Question: I am trying to implement a PreferenceFragment to be loaded from an AppCompatActivity (Or a regular Activity) and I seem to have made it get into the preference fragment's onCreate method, but the screen shows up blank. Below is an image:

I have a feeling that the fragment is loading behind the layout, but I have no idea how to check this, since I get similar behaviour even if I run it on an empty Activity layout with a single FrameLayout. I'm trying to display a settings page from within my Main using onOptionSelected().
I've been stuck on this for like a week and none of the answers I find are helping, any help would be much much appreciated!
Here is my code for the Activity:
'''
public class genericActivity extends AppCompatActivity {
@Override
protected void onCreate(Bundle savedInstanceState) {
super.onCreate(savedInstanceState);
Log.d(Main.appTAG, "onCreate: settings activity");
setContentView(R.layout.activity_generic);
// IF intent message == settings
final Fragment settingsFragment = new SettingsFragment();
getFragmentManager()
.beginTransaction()
.replace(R.id.fragmentParent, settingsFragment)
.addToBackStack(null)
.commit();
getFragmentManager().addOnBackStackChangedListener(
new FragmentManager.OnBackStackChangedListener() {
@Override
public void onBackStackChanged() {
getFragmentManager()
.beginTransaction()
.remove(settingsFragment)
.commit();
}
});
}
}
'''
The Layout for the Activity, ie activity_generic.xml is as follows
'''
<?xml version="1.0" encoding="utf-8"?>
<android.support.design.widget.CoordinatorLayout
xmlns:android="http://schemas.android.com/apk/res/android"
xmlns:app="http://schemas.android.com/apk/res-auto"
xmlns:tools="http://schemas.android.com/tools"
android:layout_width="match_parent"
android:layout_height="match_parent"
android:fitsSystemWindows="true"
tools:context="com.thesis.deefunkt.thesispractise.genericActivity">
<android.support.design.widget.AppBarLayout
android:layout_width="match_parent"
android:layout_height="wrap_content"
android:theme="@style/AppTheme.AppBarOverlay">
<android.support.v7.widget.Toolbar
android:id="@+id/toolbar"
android:layout_width="match_parent"
android:layout_height="?attr/actionBarSize"
android:background="?attr/colorPrimary"
app:popupTheme="@style/AppTheme.PopupOverlay" />
</android.support.design.widget.AppBarLayout>
<LinearLayout
android:layout_width="match_parent"
android:layout_height="wrap_content"
android:orientation="vertical"
android:id="@+id/fragmentParent"
android:fitsSystemWindows="true">
<ListView
android:layout_width="match_parent"
android:layout_height="match_parent"
android:id="@android:id/list">
</ListView>
</LinearLayout>
</android.support.design.widget.CoordinatorLayout>
'''
I do not need the compatibility features really, since all this screen does is settings, but kept it for the consistent look.
My code for SettingsFragment is as follows:
'''
public class SettingsFragment extends PreferenceFragment {
@Override
public void onCreate(Bundle savedInstanceState) {
super.onCreate(savedInstanceState);
addPreferencesFromResource(R.xml.pref_general);
Log.d(Main.appTAG, "onCreate: SettingsFragment ");
}
}
'''
While this is running, I have a bunch of log entries which I dont know how to interpret:
'''
D/com.deefunkt.UsbComms: onCreate: settings activity
D/PhoneWindow: *FMB* installDecor mIsFloating : false
D/PhoneWindow: *FMB* installDecor flags : -<PHONE>
D/AbsListView: Get MotionRecognitionManager
D/Activity: performCreate Call Injection manager
W/Resources: Converting to string: TypedValue{t=0x10/d=0x2580 a=-1}
W/Resources: Converting to string: TypedValue{t=0x10/d=0x8 a=-1}
W/Resources: Converting to string: TypedValue{t=0x10/d=0x1 a=-1}
W/Resources: Converting to string: TypedValue{t=0x10/d=0x0 a=-1}
D/com.deefunkt.UsbComms: onCreate: SettingsFragment
I/InjectionManager: dispatchPreferences > Target : com.thesis.deefunkt.thesispractise.SettingsFragment
D/AbsListView: Get MotionRecognitionManager
I/InjectionManager: dispatchOnViewCreated > Target : com.thesis.deefunkt.thesispractise.SettingsFragment isFragment :true
I/InjectionManager: dispatchOnViewCreated > Target : com.thesis.deefunkt.thesispractise.genericActivity isFragment :false
D/SecWifiDisplayUtil: Metadata value : SecSettings2
D/PhoneWindow: *FMB* isFloatingMenuEnabled mFloatingMenuBtn : null
D/PhoneWindow: *FMB* isFloatingMenuEnabled return false
D/SRIB_DCS: log_dcs ThreadedRenderer::initialize entered!
D/mali_winsys: new_window_surface returns 0x3000, [1440x2560]-format:1
D/OpenGLRenderer: endAllStagingAnimators on 0x7f65c06600 (RippleDrawable) with handle 0x7f74cff540
'''
As you can see, the onCreate method inside the fragment gets called, but I dont know what to do with this log data.
Thanks in advance!
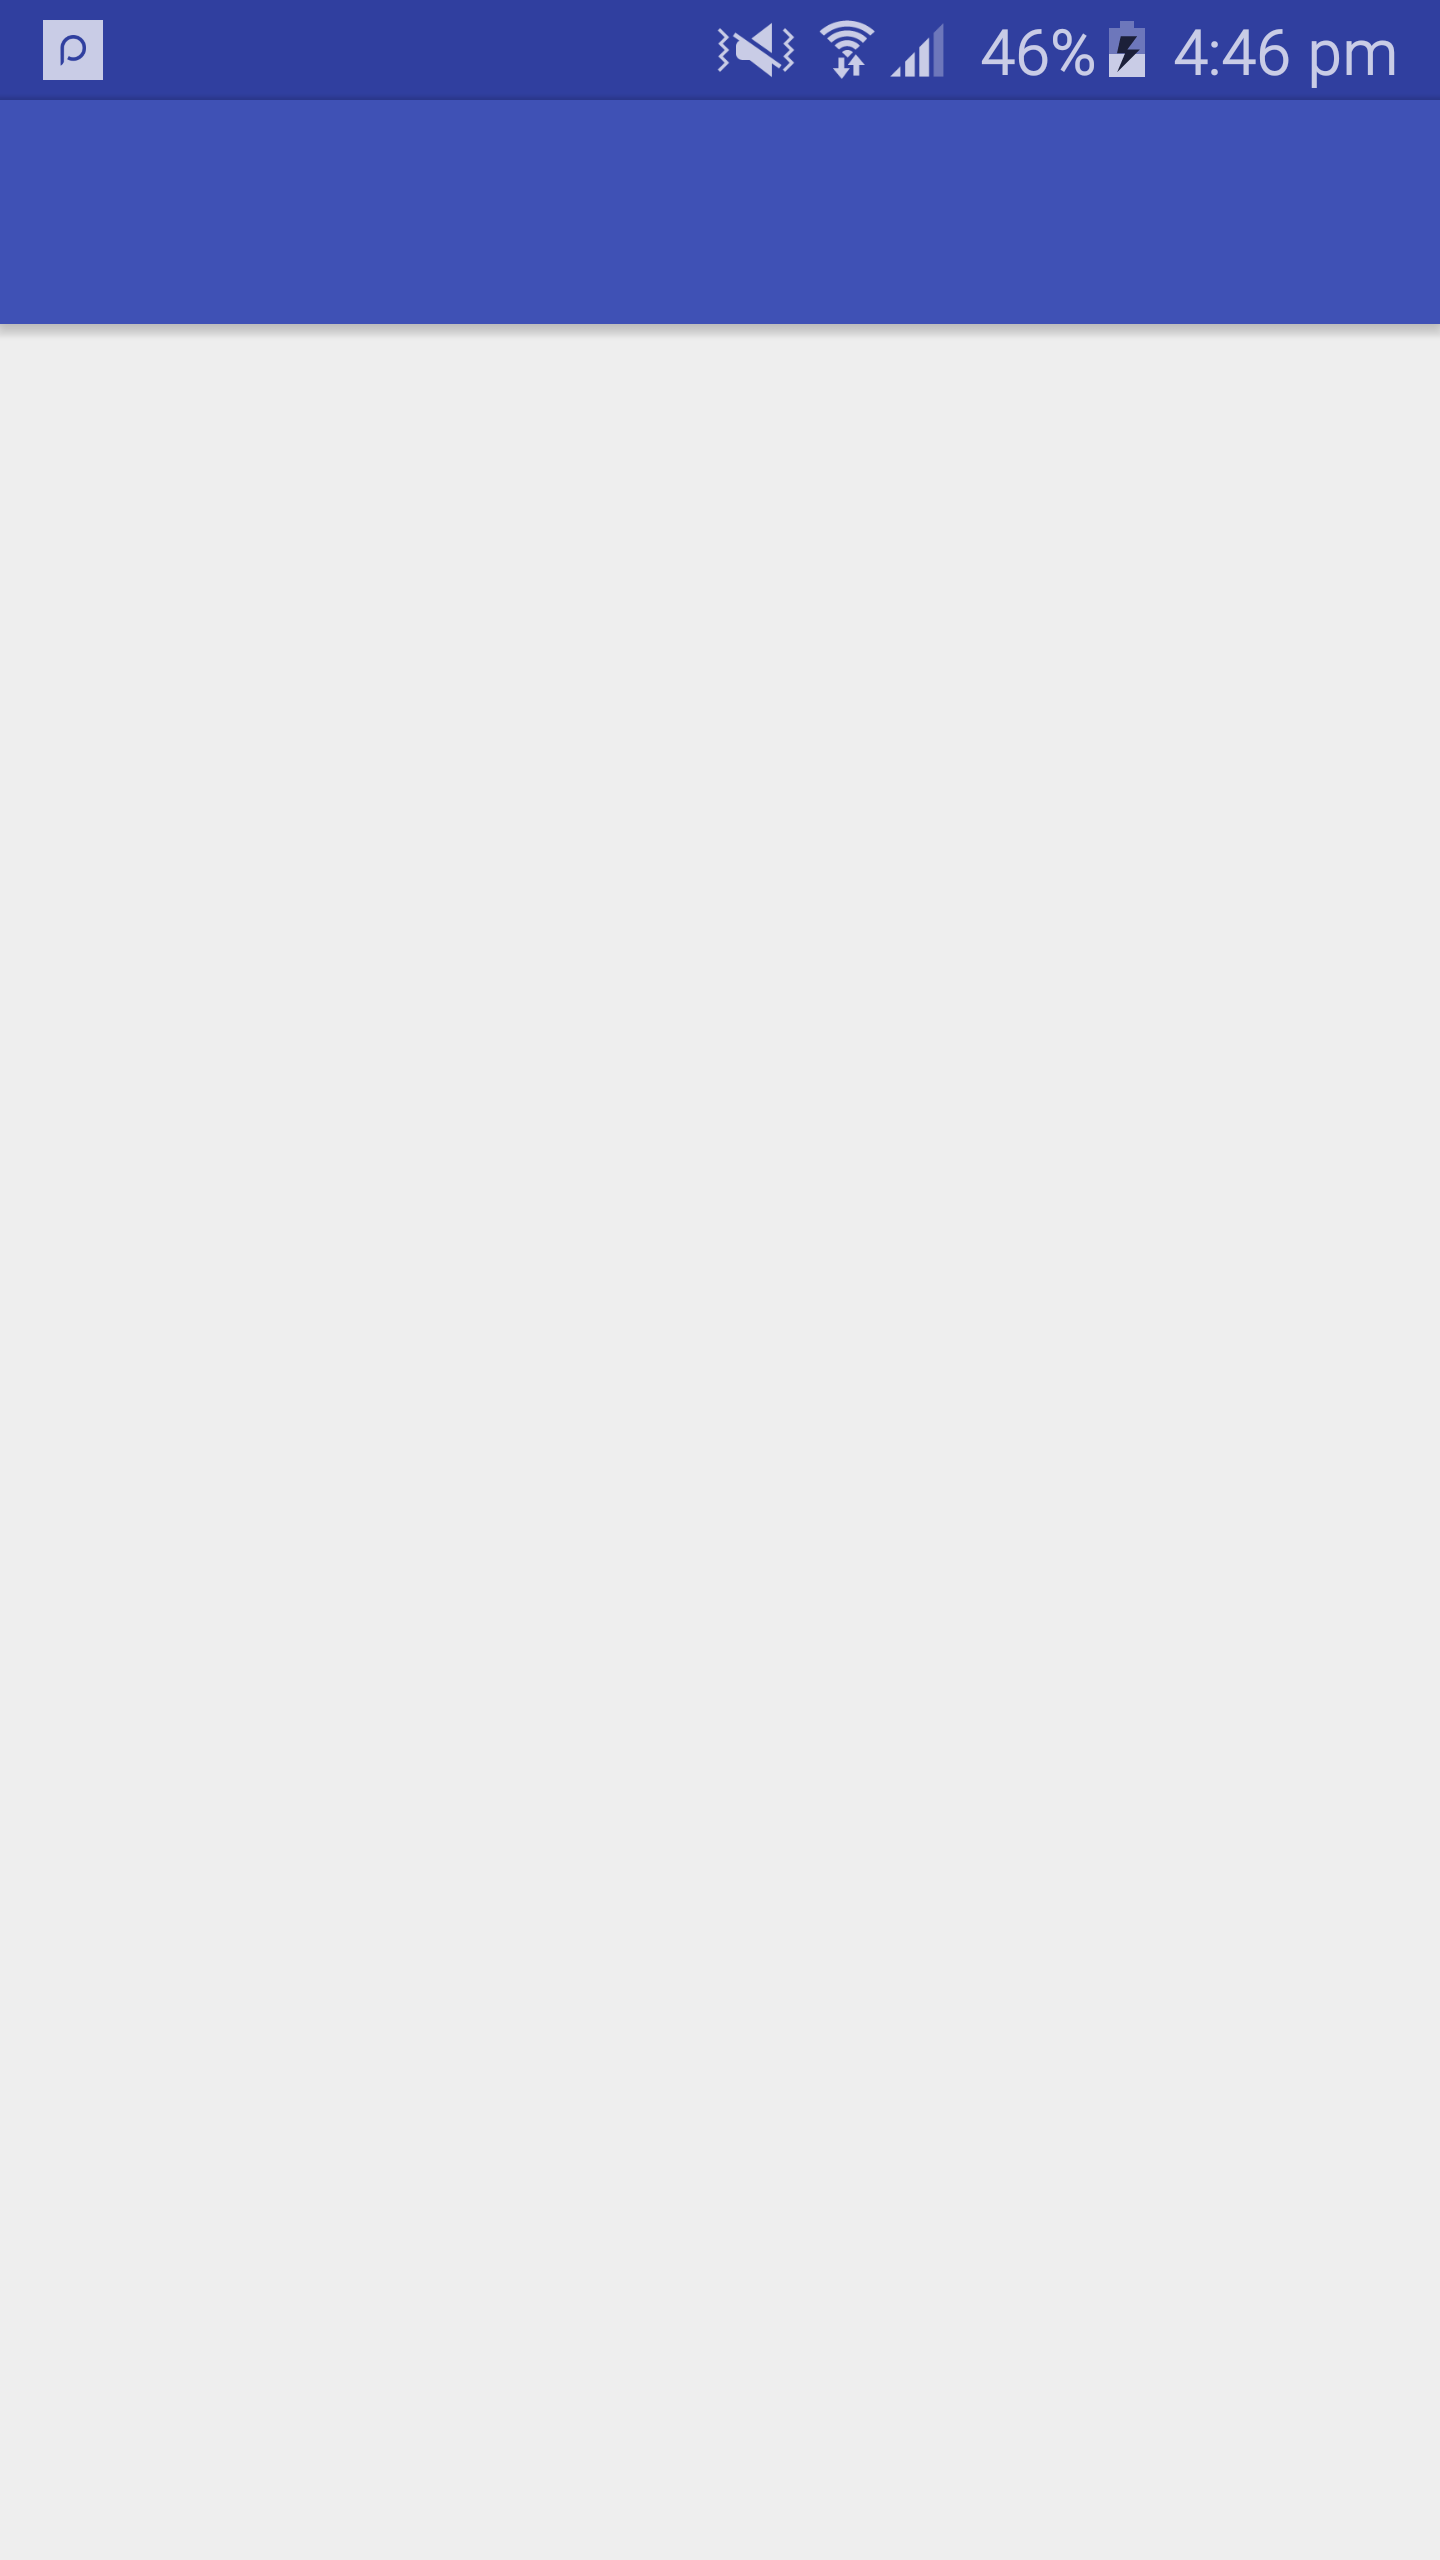
Answer: Okay so after spending all this time on this, I finally managed to fix the bug but I dont know why. My best guess is that
'''
getFragmentManager()
.beginTransaction()
.replace(R.id.fragmentParent, settingsFragment)
/*Adding to the backStack here and then setting a backStack Listener
*on the next step made it add the fragment then immediately take it
*off, giving my empty activity layout.*/
.addToBackStack(null)
.commit();
getFragmentManager().addOnBackStackChangedListener(
new FragmentManager.OnBackStackChangedListener() {
@Override
public void onBackStackChanged() {
getFragmentManager()
.beginTransaction()
.remove(settingsFragment)
.commit();
}
});
'''
I removed the call to addToBackStack() and commented out the backStack listener, since I realized I don't need to remove the fragment after the activity loads with it and only really care about reusing the activity for multiple fragments.